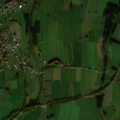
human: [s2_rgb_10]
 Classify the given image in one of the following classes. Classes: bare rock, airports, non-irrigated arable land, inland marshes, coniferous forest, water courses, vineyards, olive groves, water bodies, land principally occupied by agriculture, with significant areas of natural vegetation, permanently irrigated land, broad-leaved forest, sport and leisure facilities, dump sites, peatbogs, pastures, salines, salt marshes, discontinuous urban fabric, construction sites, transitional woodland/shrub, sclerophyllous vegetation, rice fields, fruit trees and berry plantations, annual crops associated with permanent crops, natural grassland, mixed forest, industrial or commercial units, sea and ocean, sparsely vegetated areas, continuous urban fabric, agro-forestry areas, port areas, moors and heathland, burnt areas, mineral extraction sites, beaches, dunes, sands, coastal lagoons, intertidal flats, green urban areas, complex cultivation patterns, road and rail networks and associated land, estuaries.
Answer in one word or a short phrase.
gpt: discontinuous urban fabric, pastures, land principally occupied by agriculture, with significant areas of natural vegetation